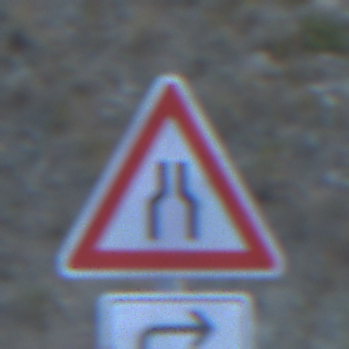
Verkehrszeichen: VerengteFahrbahn
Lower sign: RichtungsangabeDurchPfeile5
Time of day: SunriseSunset
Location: Outdoor (RoadRail)
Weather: Clear
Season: NotSpecified
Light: Natural